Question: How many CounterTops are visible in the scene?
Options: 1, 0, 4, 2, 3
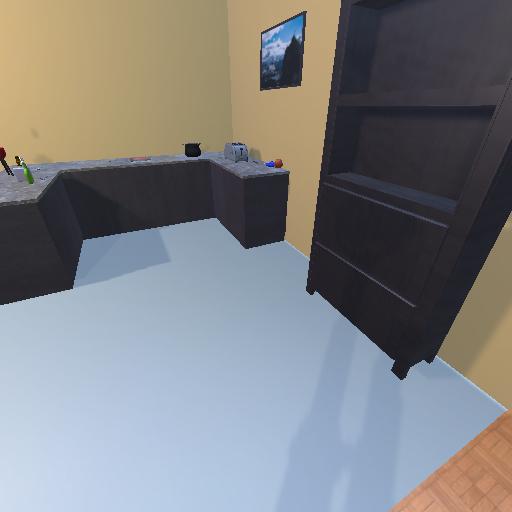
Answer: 1